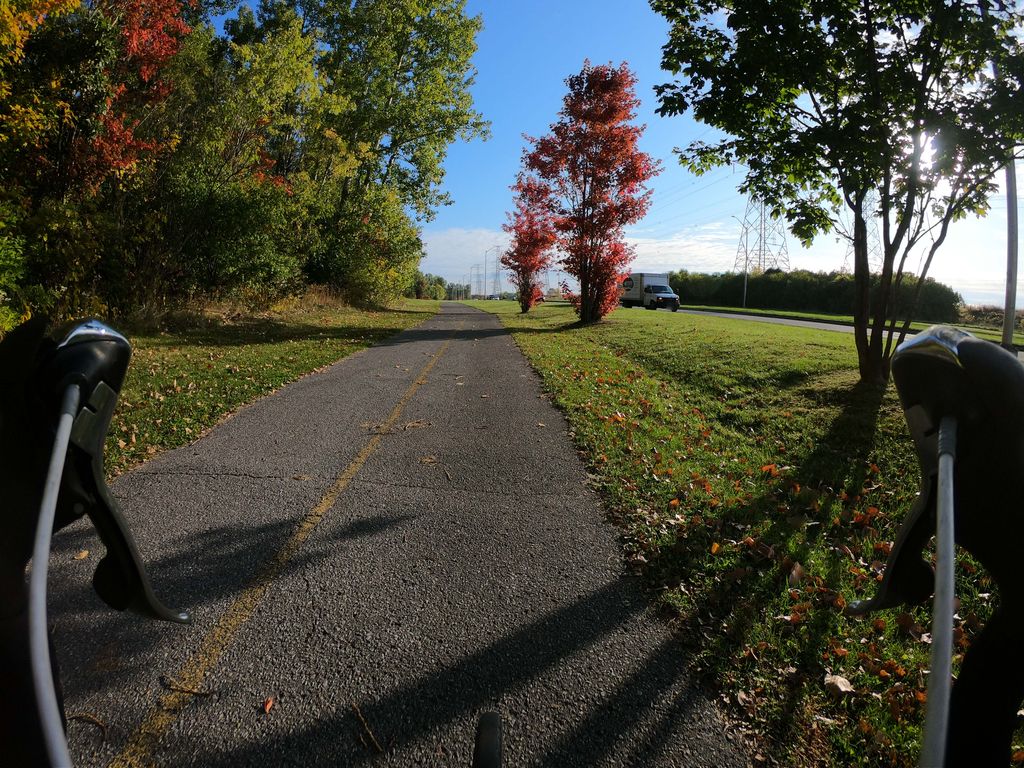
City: ottawa-gatineau